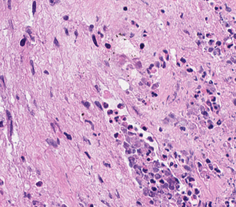
Tumor epithelial tissue: no
Tumor-associated stroma tissue: yes
Normal tissue: no